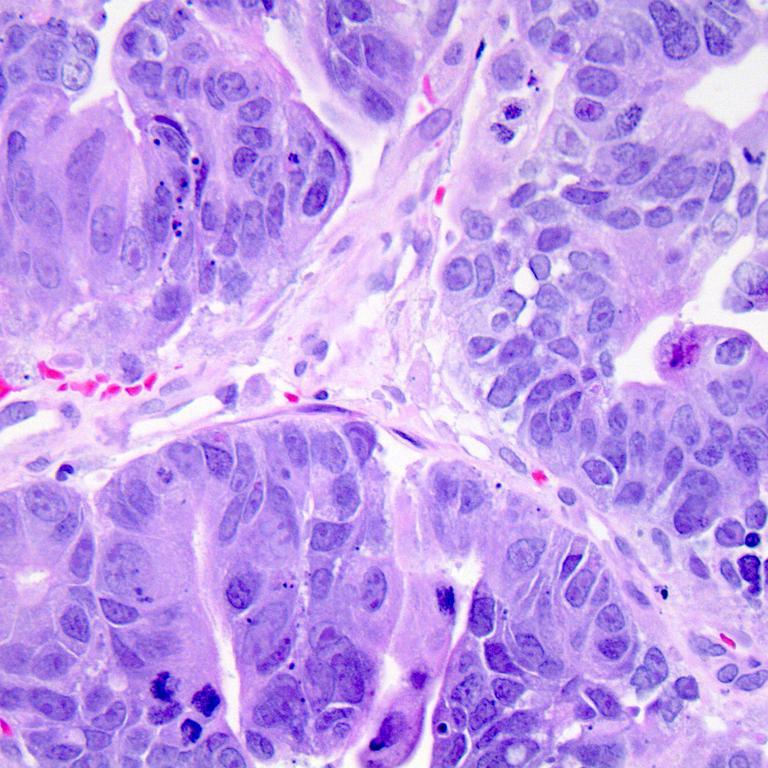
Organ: colon
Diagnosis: adenocarcinomas